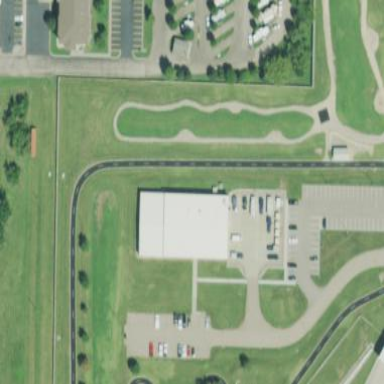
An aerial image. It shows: Track on asphalt surface for leisure land.